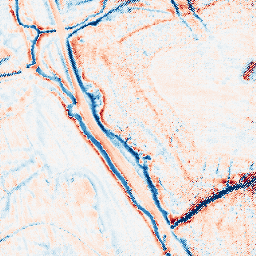
Category: edge_preserving
Decomposition family: bilateral
Decomposition parameters: d: 15
sigma_color: 50
sigma_space: 75
Upsampling method: regularized
Upsampling parameters: scale: 4
lambda_reg: 0.1
Upsampling scale: 4